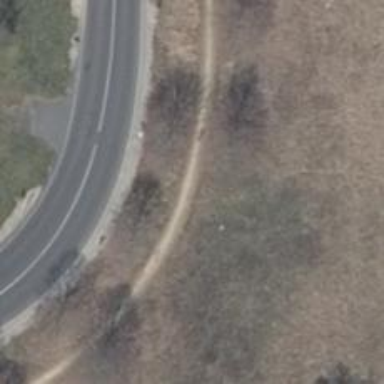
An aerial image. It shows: Path.